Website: apple
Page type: account-selection
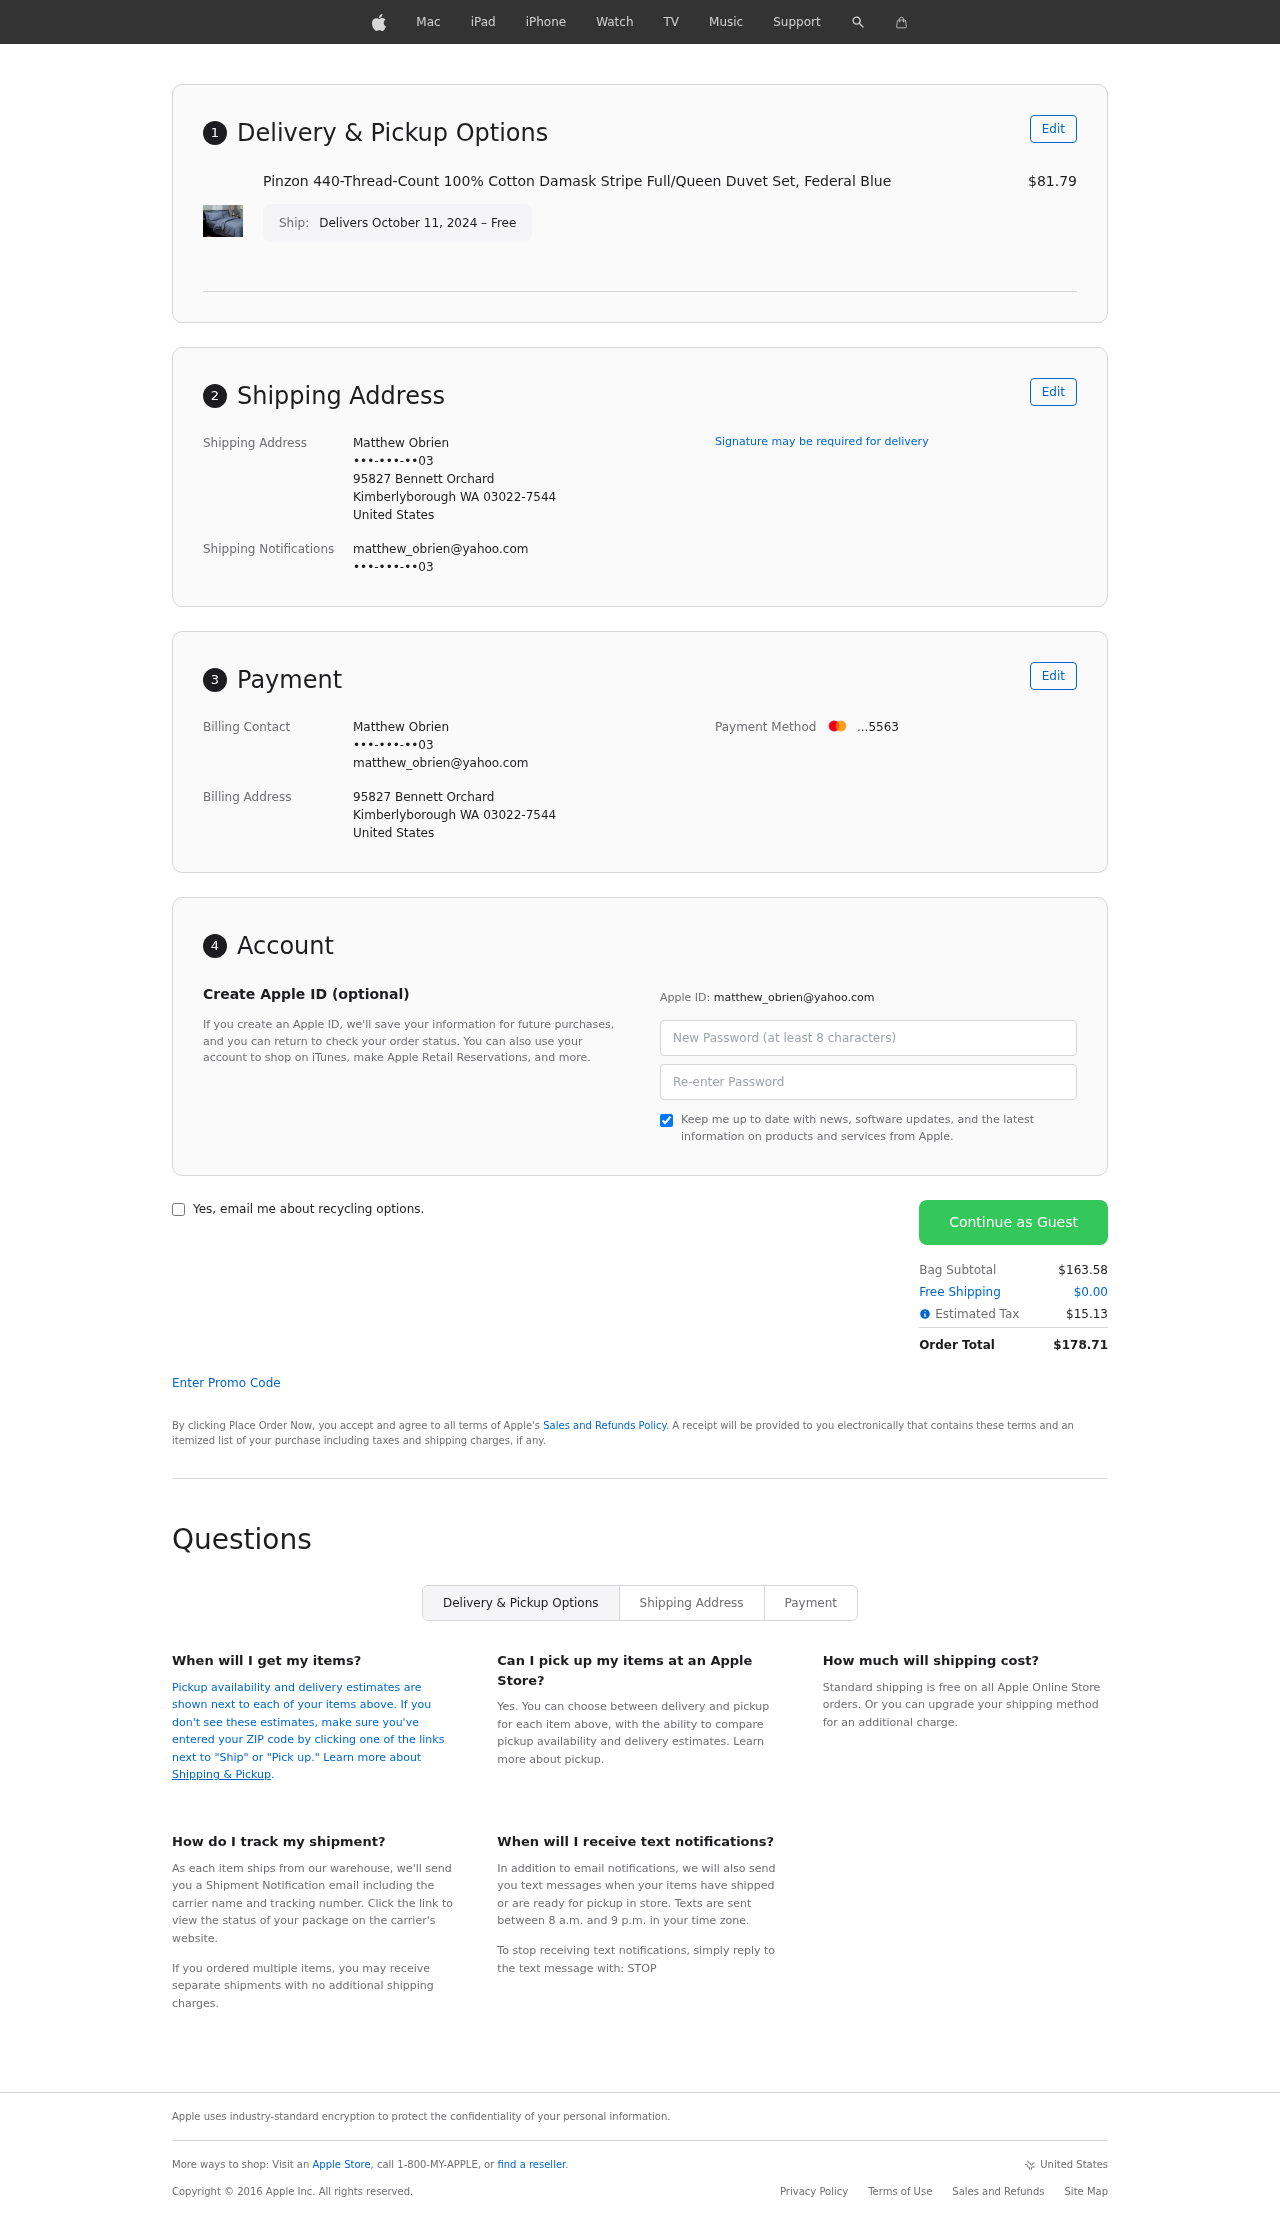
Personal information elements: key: PII_CARD_LAST4
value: ...5563
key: PII_CITY
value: Kimberlyborough
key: PII_COUNTRY
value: United States
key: PII_EMAIL
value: matthew_obrien@yahoo.com
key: PII_FULLNAME
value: Matthew Obrien
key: PII_PHONE
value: •••-•••-••03
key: PII_POSTCODE_FULL
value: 03022-7544
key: PII_POSTCODE_FULL
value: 03022
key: PII_STATE_ABBR
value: WA
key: PII_STREET
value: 95827 Bennett Orchard
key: PII_DOB_MONTH
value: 03
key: PII_FIRSTNAME
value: Matthew
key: PII_LASTNAME
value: Obrien
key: PII_FULLNAME2
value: Matthew Obrien
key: PII_FULLNAME3
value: Matthew Obrien
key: PII_FIRSTNAME2
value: Matthew
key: PII_FIRSTNAME3
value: Matthew
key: PII_LASTNAME2
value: Obrien
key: PII_LASTNAME3
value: Obrien
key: PII_FIRSTNAME_DERIVED
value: Matthew
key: PII_LASTNAME_DERIVED
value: Obrien
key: PII_FULLNAME_DERIVED
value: Matthew Obrien
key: PII_NAME_FULL_DERIVED
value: Matthew Obrien
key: PII_EMAIL2
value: matthew_obrien@yahoo.com
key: PII_EMAIL3
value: matthew_obrien@yahoo.com
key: PII_STREET2
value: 95827 Bennett Orchard
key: PII_POSTCODE
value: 03022
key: PII_POSTCODE_EXT
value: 7544
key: PII_POSTCODE_NUMERIC
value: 3022
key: PII_POSTCODE_EXT_NUMERIC
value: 7544
Product elements: key: PRODUCT1_NAME
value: Pinzon 440-Thread-Count 100% Cotton Damask Stripe Full/Queen Duvet Set, Federal Blue
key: PRODUCT1_PRICE
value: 81.79
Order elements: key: ORDER_DELIVERY_DATE
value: Delivers October 11, 2024 – Free
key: ORDER_SUBTOTAL
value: $163.58
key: ORDER_SHIPPING_COST
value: $0.00
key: ORDER_TAX
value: $15.13
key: ORDER_TOTAL
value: $178.71